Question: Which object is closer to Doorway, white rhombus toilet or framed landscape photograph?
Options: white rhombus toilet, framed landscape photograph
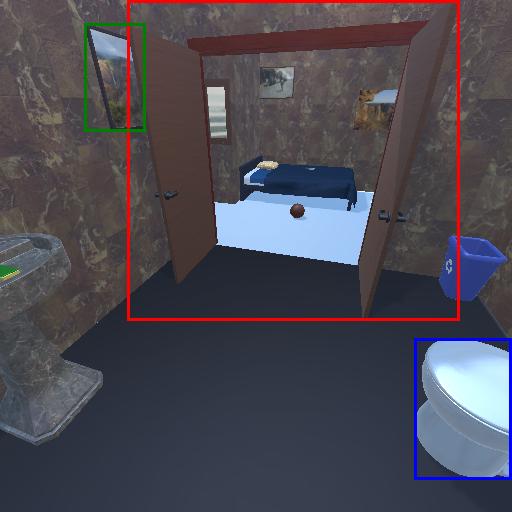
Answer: white rhombus toilet